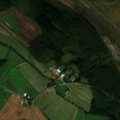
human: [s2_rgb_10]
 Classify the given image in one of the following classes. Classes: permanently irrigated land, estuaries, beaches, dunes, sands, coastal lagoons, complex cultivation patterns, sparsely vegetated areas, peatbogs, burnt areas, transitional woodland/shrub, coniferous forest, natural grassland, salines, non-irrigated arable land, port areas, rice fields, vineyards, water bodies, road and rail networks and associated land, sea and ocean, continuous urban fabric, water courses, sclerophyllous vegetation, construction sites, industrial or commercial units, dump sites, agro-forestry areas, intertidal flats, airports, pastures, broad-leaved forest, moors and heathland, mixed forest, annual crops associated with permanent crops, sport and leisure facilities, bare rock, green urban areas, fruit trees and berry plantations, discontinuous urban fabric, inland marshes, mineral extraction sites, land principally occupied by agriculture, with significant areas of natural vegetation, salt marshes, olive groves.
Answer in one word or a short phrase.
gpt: non-irrigated arable land, coniferous forest, mixed forest, peatbogs